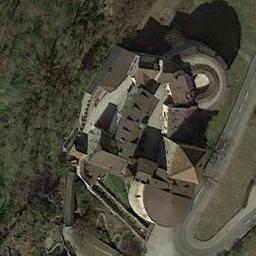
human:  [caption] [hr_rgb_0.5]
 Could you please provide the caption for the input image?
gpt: There are many trees beside the palace .

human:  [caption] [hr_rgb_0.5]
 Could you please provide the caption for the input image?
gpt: The palace is on the grass next to some trees .

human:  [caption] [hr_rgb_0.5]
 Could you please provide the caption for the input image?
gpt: There are many trees around the palace .

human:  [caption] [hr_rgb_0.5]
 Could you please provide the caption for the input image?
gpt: There are some green trees beside the brown palace .

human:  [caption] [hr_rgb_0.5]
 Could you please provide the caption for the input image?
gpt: The brown palace with some palaces of different sizes is next to a grove of trees .